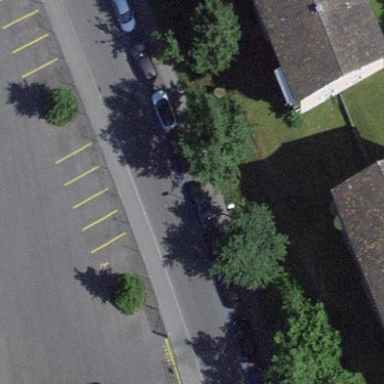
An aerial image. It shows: Parking lane for vehicles.